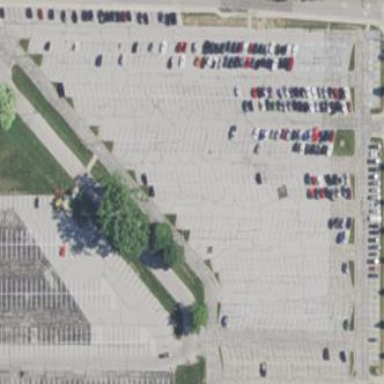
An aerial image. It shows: Private parking area.